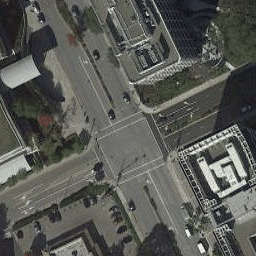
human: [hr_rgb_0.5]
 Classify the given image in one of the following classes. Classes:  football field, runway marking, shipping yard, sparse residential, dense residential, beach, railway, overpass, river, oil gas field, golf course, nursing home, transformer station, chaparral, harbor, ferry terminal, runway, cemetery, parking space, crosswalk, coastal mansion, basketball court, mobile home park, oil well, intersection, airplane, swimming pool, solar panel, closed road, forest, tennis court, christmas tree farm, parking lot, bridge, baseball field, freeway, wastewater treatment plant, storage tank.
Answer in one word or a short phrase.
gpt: intersection